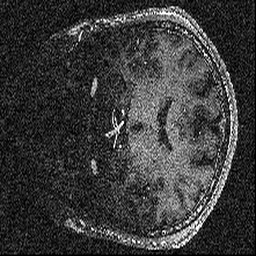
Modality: T1w
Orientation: coronal
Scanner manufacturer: siemens
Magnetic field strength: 6.98 T
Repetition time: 3.58 s
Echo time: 0.00241 s